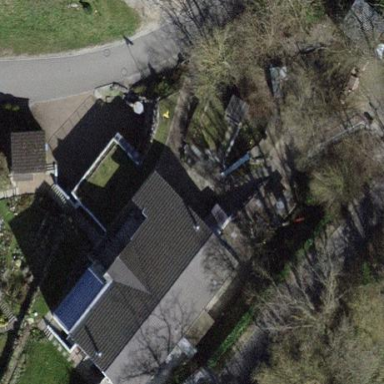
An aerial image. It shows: Building with tile roof.